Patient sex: M
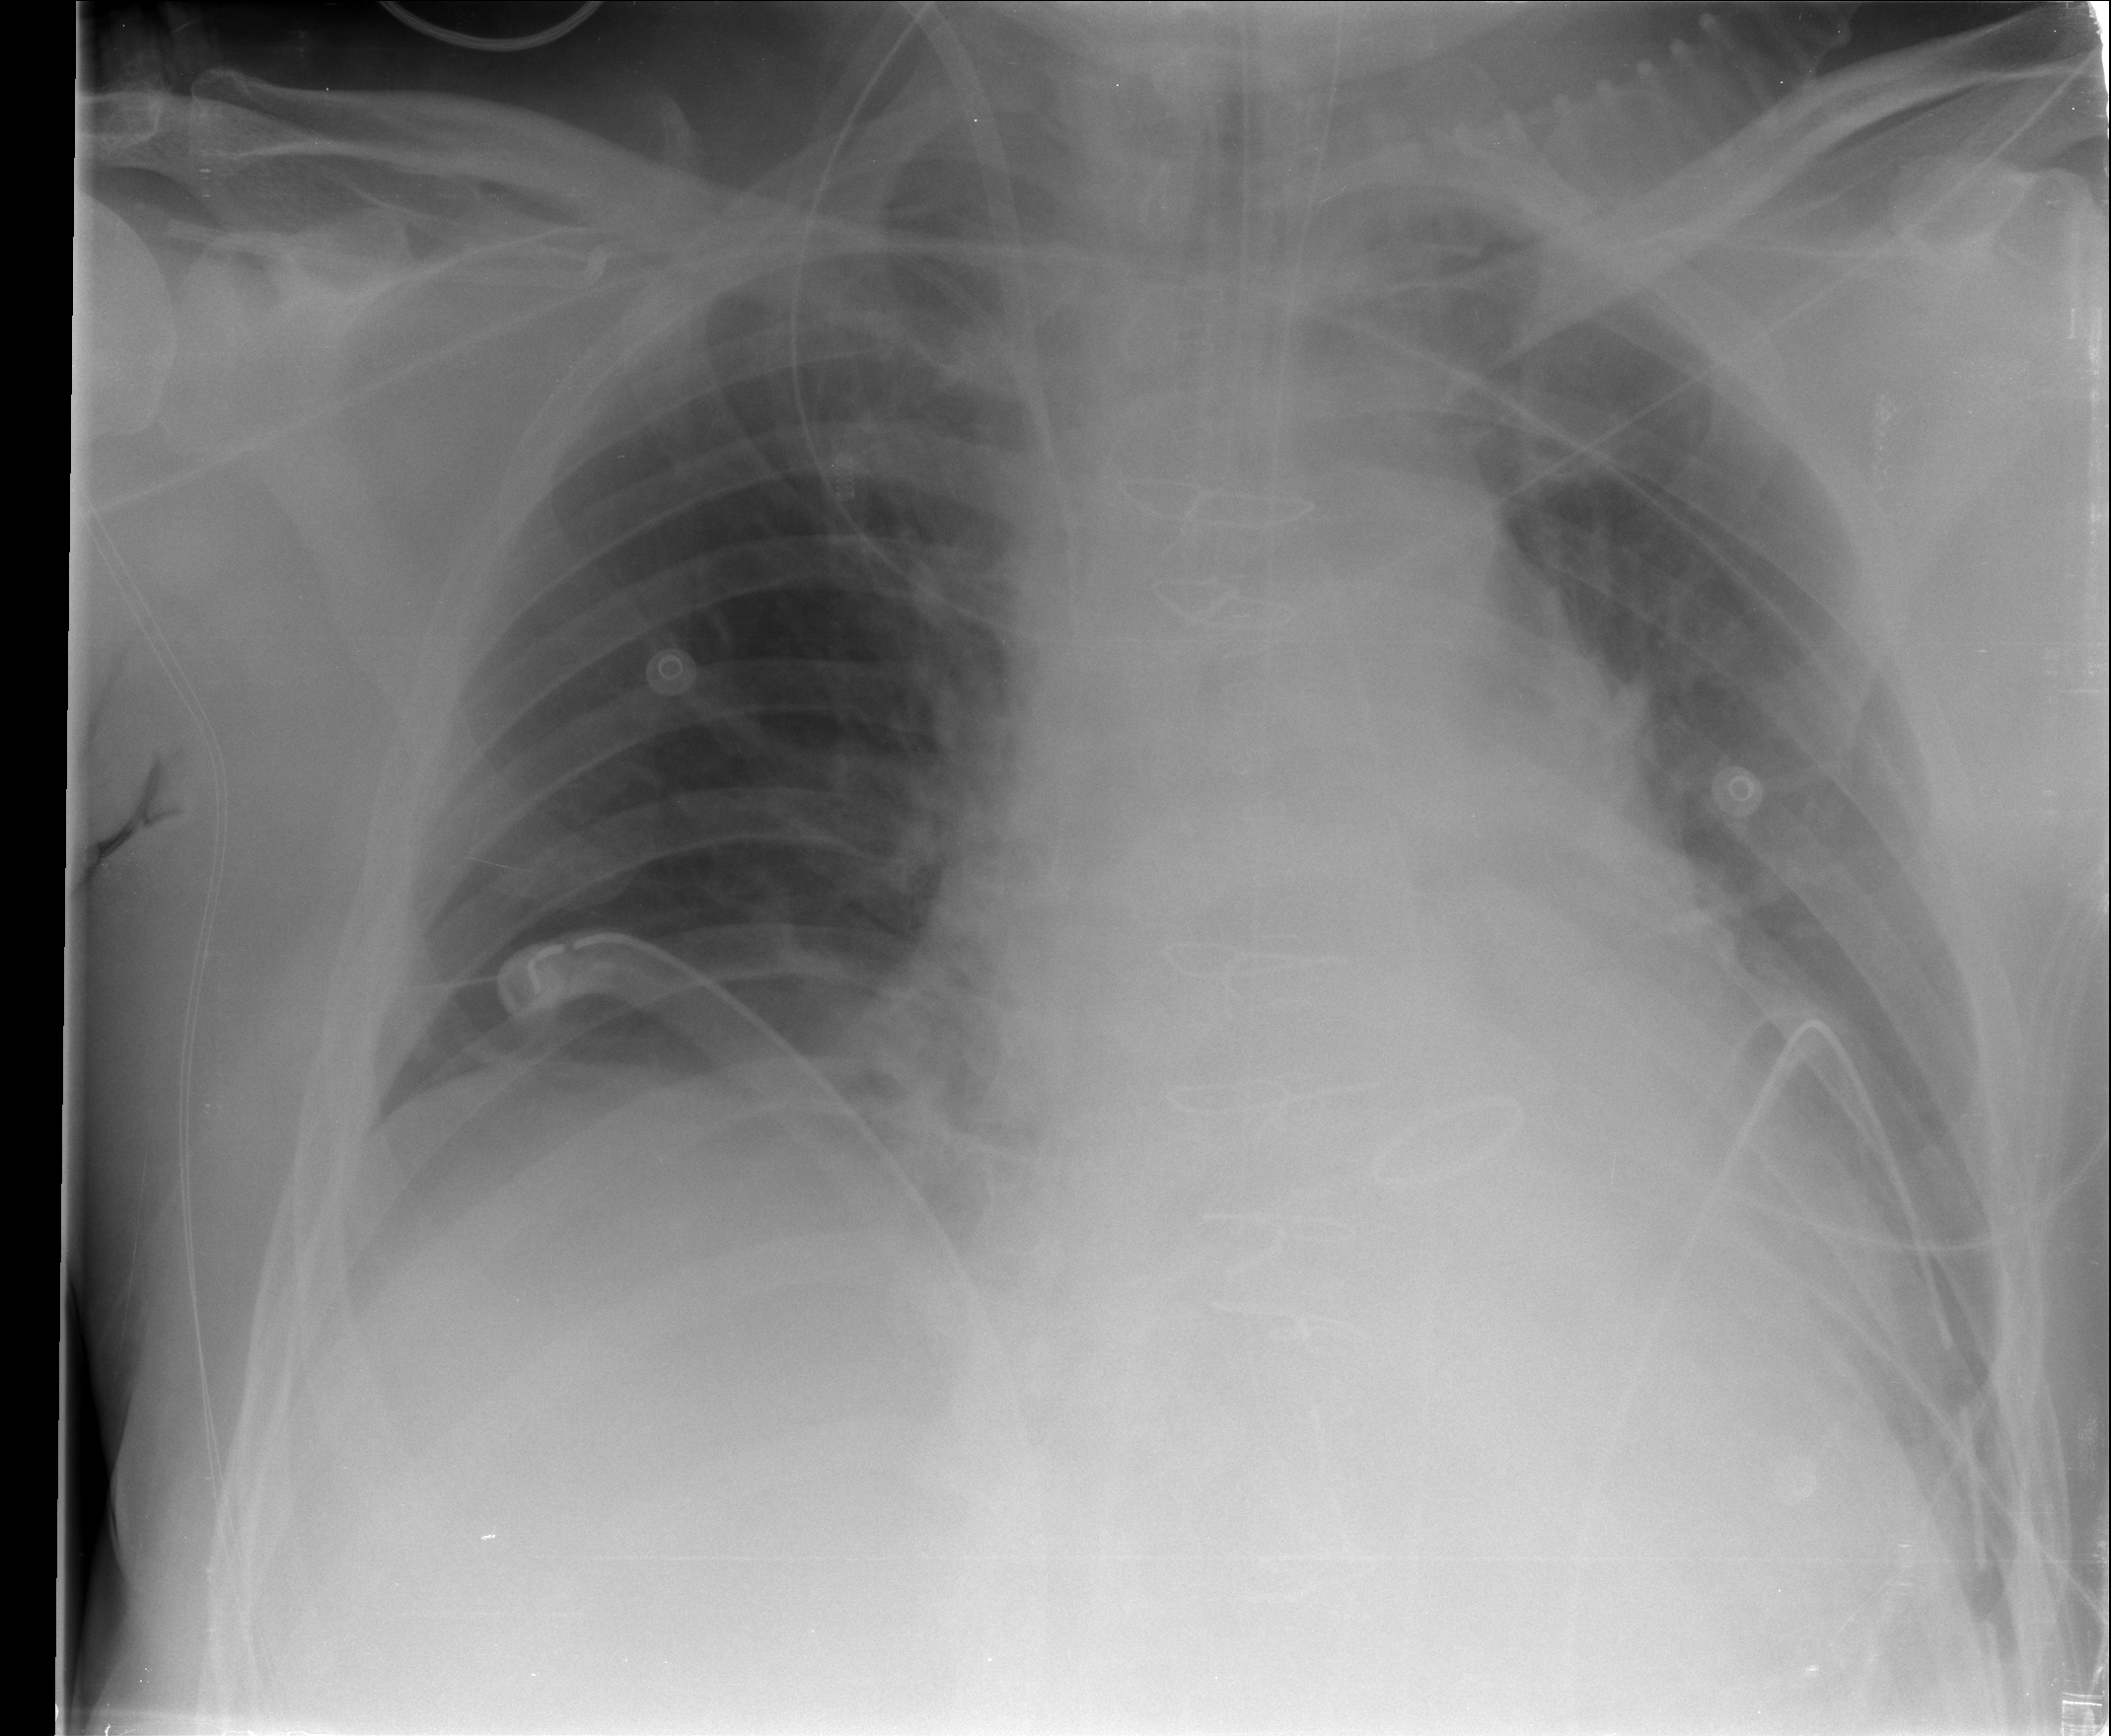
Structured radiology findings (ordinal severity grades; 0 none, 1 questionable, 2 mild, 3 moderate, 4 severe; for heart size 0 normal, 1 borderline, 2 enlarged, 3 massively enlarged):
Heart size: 2
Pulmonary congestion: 1
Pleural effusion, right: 0
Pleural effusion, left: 1
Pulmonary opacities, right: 0
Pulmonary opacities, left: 0
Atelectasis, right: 0
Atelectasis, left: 2